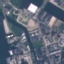
Land use / land cover: Industrial